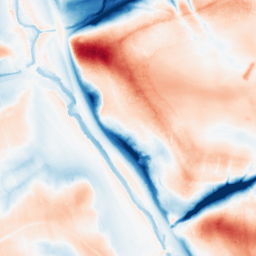
Category: classical
Decomposition family: gaussian_anisotropic
Decomposition parameters: sigma_x: 10
sigma_y: 20
Upsampling method: sinc_blackman
Upsampling parameters: scale: 2
kernel_size: 8
Upsampling scale: 2